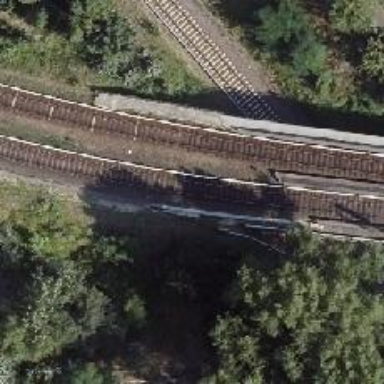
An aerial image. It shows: Historical railway.